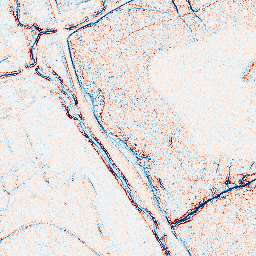
Category: edge_preserving
Decomposition family: anisotropic_diffusion
Decomposition parameters: iterations: 5
kappa: 10
gamma: 0.05
Upsampling method: cubic_catmull_rom
Upsampling parameters: scale: 4
Upsampling scale: 4